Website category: sports
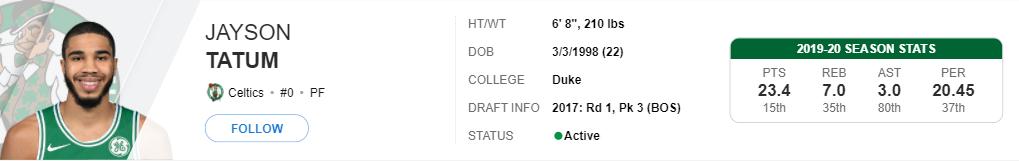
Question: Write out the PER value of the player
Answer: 20.45

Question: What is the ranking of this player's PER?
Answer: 37th

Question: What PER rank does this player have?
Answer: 37th

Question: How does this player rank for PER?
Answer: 37th

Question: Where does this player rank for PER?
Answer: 37th

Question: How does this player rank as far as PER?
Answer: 37th

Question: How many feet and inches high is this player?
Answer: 6' 8"

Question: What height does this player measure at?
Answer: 6' 8"

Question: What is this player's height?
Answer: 6' 8"

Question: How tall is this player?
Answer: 6' 8"

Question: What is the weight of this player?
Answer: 210 lbs

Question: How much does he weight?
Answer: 210 lbs

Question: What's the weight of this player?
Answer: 210 lbs

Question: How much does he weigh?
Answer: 210 lbs

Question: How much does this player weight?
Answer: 210 lbs